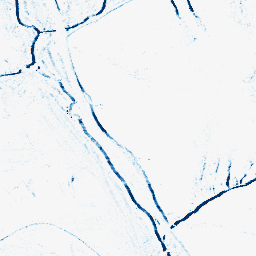
Category: morphological
Decomposition family: morphological_rect
Decomposition parameters: operation: closing
width: 5
height: 3
Upsampling method: regularized
Upsampling parameters: scale: 4
lambda_reg: 0.01
Upsampling scale: 4